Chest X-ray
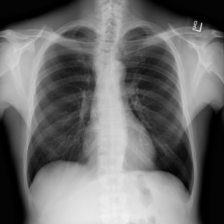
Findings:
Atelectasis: negative
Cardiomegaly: negative
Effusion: negative
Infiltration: negative
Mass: negative
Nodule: negative
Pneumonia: negative
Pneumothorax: negative
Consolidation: negative
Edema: negative
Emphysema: negative
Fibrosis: negative
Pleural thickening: negative
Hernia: negative